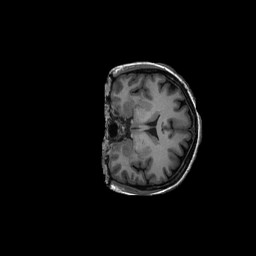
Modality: T1w
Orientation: coronal
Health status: ill
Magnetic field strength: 3 T